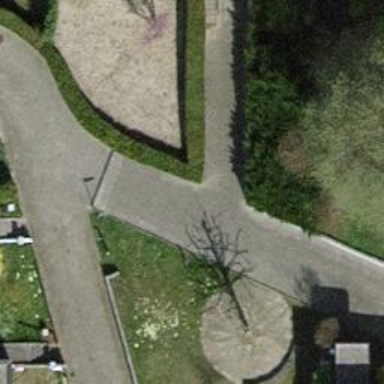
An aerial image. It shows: Pedestrian road.